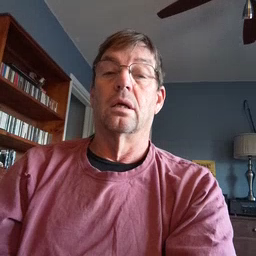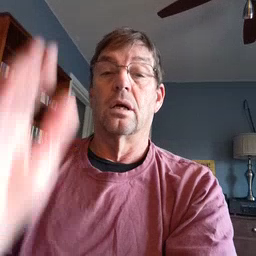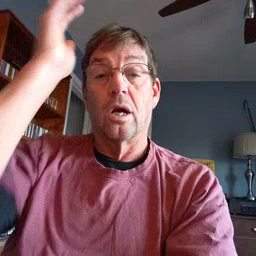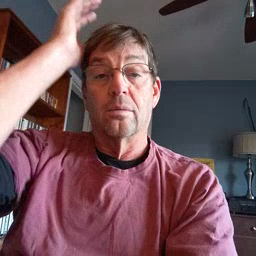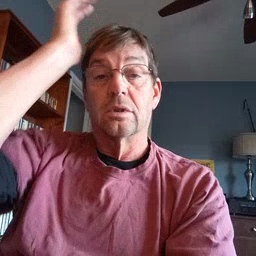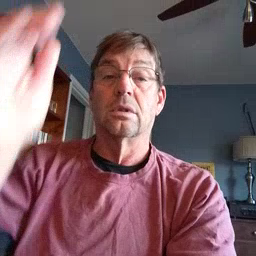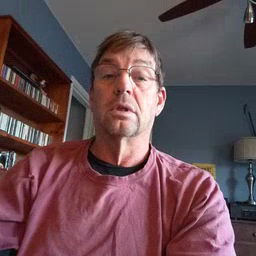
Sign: garbage